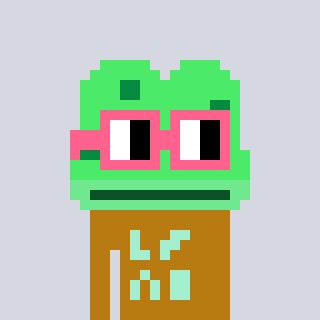
a pixel art character with square pink glasses, a frog-shaped head and a gold-colored body on a cool background